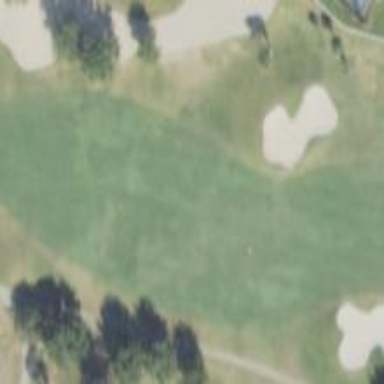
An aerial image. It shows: Golf course surrounded by greenery.